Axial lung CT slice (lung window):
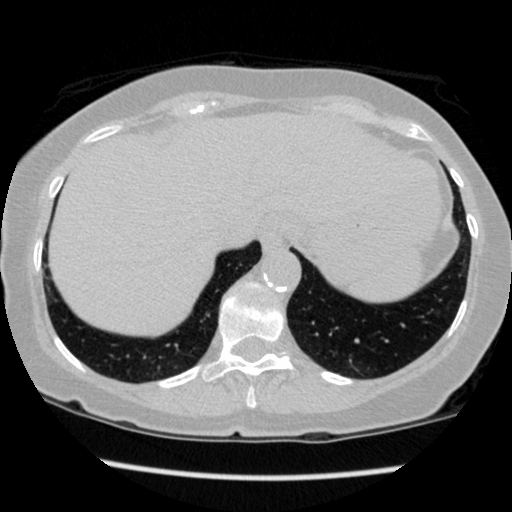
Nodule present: no